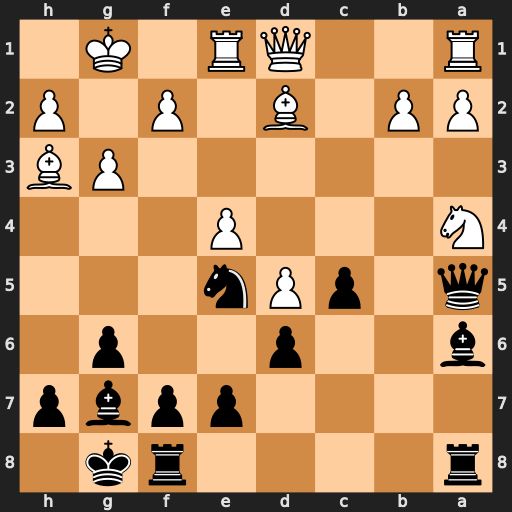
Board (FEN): r4rk1/4ppbp/b2p2p1/q1pPn3/N3P3/6PB/PP1B1P1P/R2QR1K1
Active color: b
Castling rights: -
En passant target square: -
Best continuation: Qxd2 Qxd2 Nf3+ Kg2 Nxd2